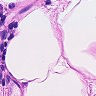
Metastatic tissue present: no